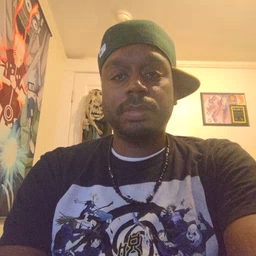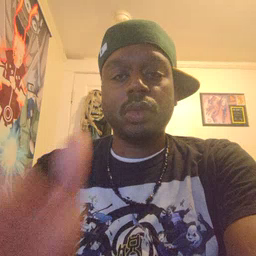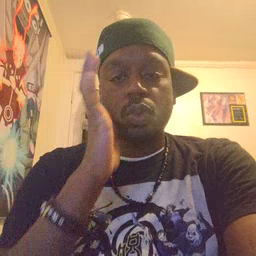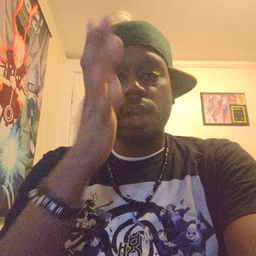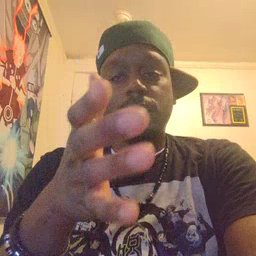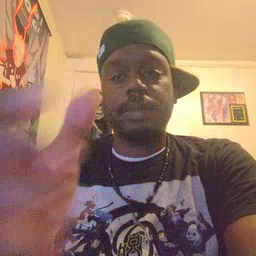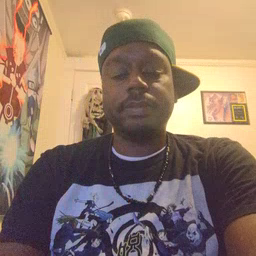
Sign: will